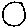
Label: moon